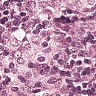
Metastatic tissue present: yes